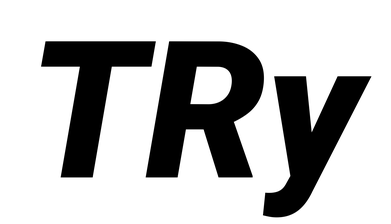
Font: Roboto-Italic_Black_Italic